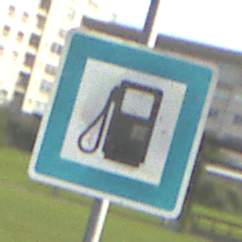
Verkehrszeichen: Tankstelle
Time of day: MorningAfternoon
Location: Outdoor (Suburban)
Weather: PartlyCloudy
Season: NotSpecified
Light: Natural